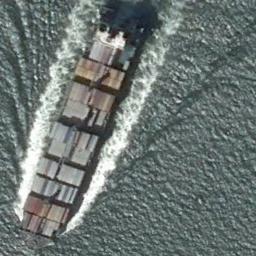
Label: ship